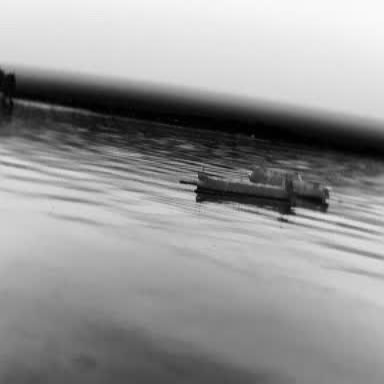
There are two objects shown in the infrared image, including a liner, and a container_ship.